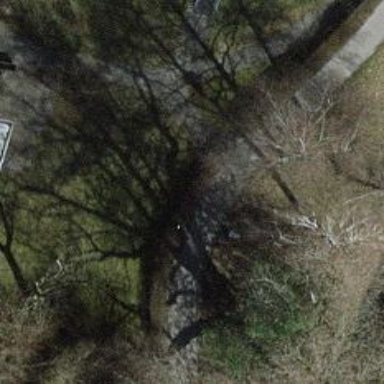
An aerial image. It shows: Bench.